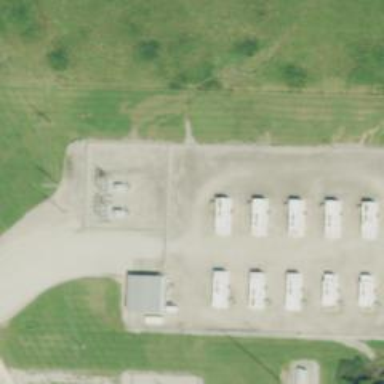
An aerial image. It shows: Generator for power supply.